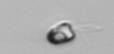
Label: Pyramimonas